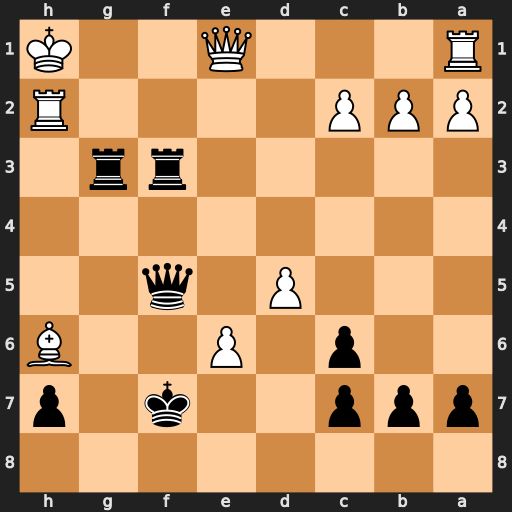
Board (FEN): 8/ppp2k1p/2p1P2B/3P1q2/8/5rr1/PPP4R/R3Q2K
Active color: b
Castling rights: -
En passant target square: -
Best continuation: Ke8 Qe2 Qxd5